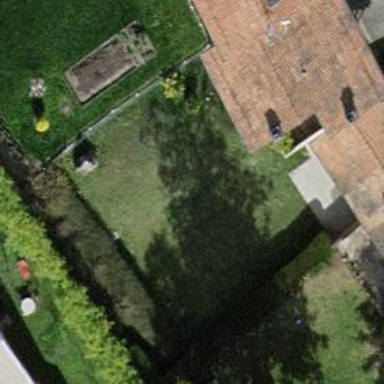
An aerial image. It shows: Garden enclosed by fence.